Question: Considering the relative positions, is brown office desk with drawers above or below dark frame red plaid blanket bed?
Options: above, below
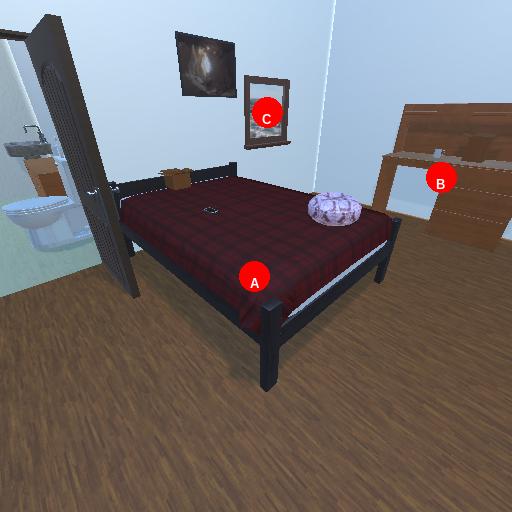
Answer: above